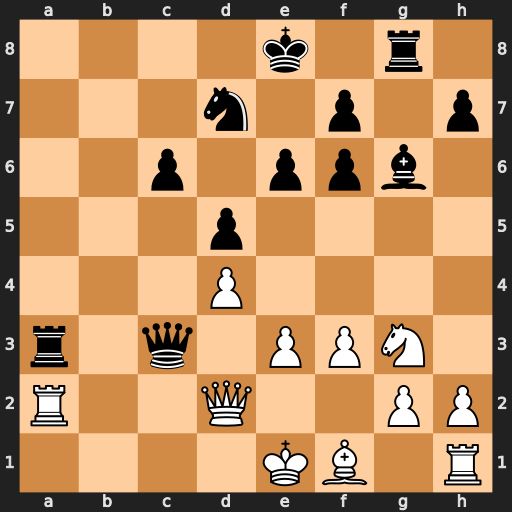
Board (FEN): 4k1r1/3n1p1p/2p1ppb1/3p4/3P4/r1q1PPN1/R2Q2PP/4KB1R
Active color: w
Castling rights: K
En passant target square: -
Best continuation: Qxc3 Rxc3 Ra8+ Ke7 Rxg8